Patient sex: M
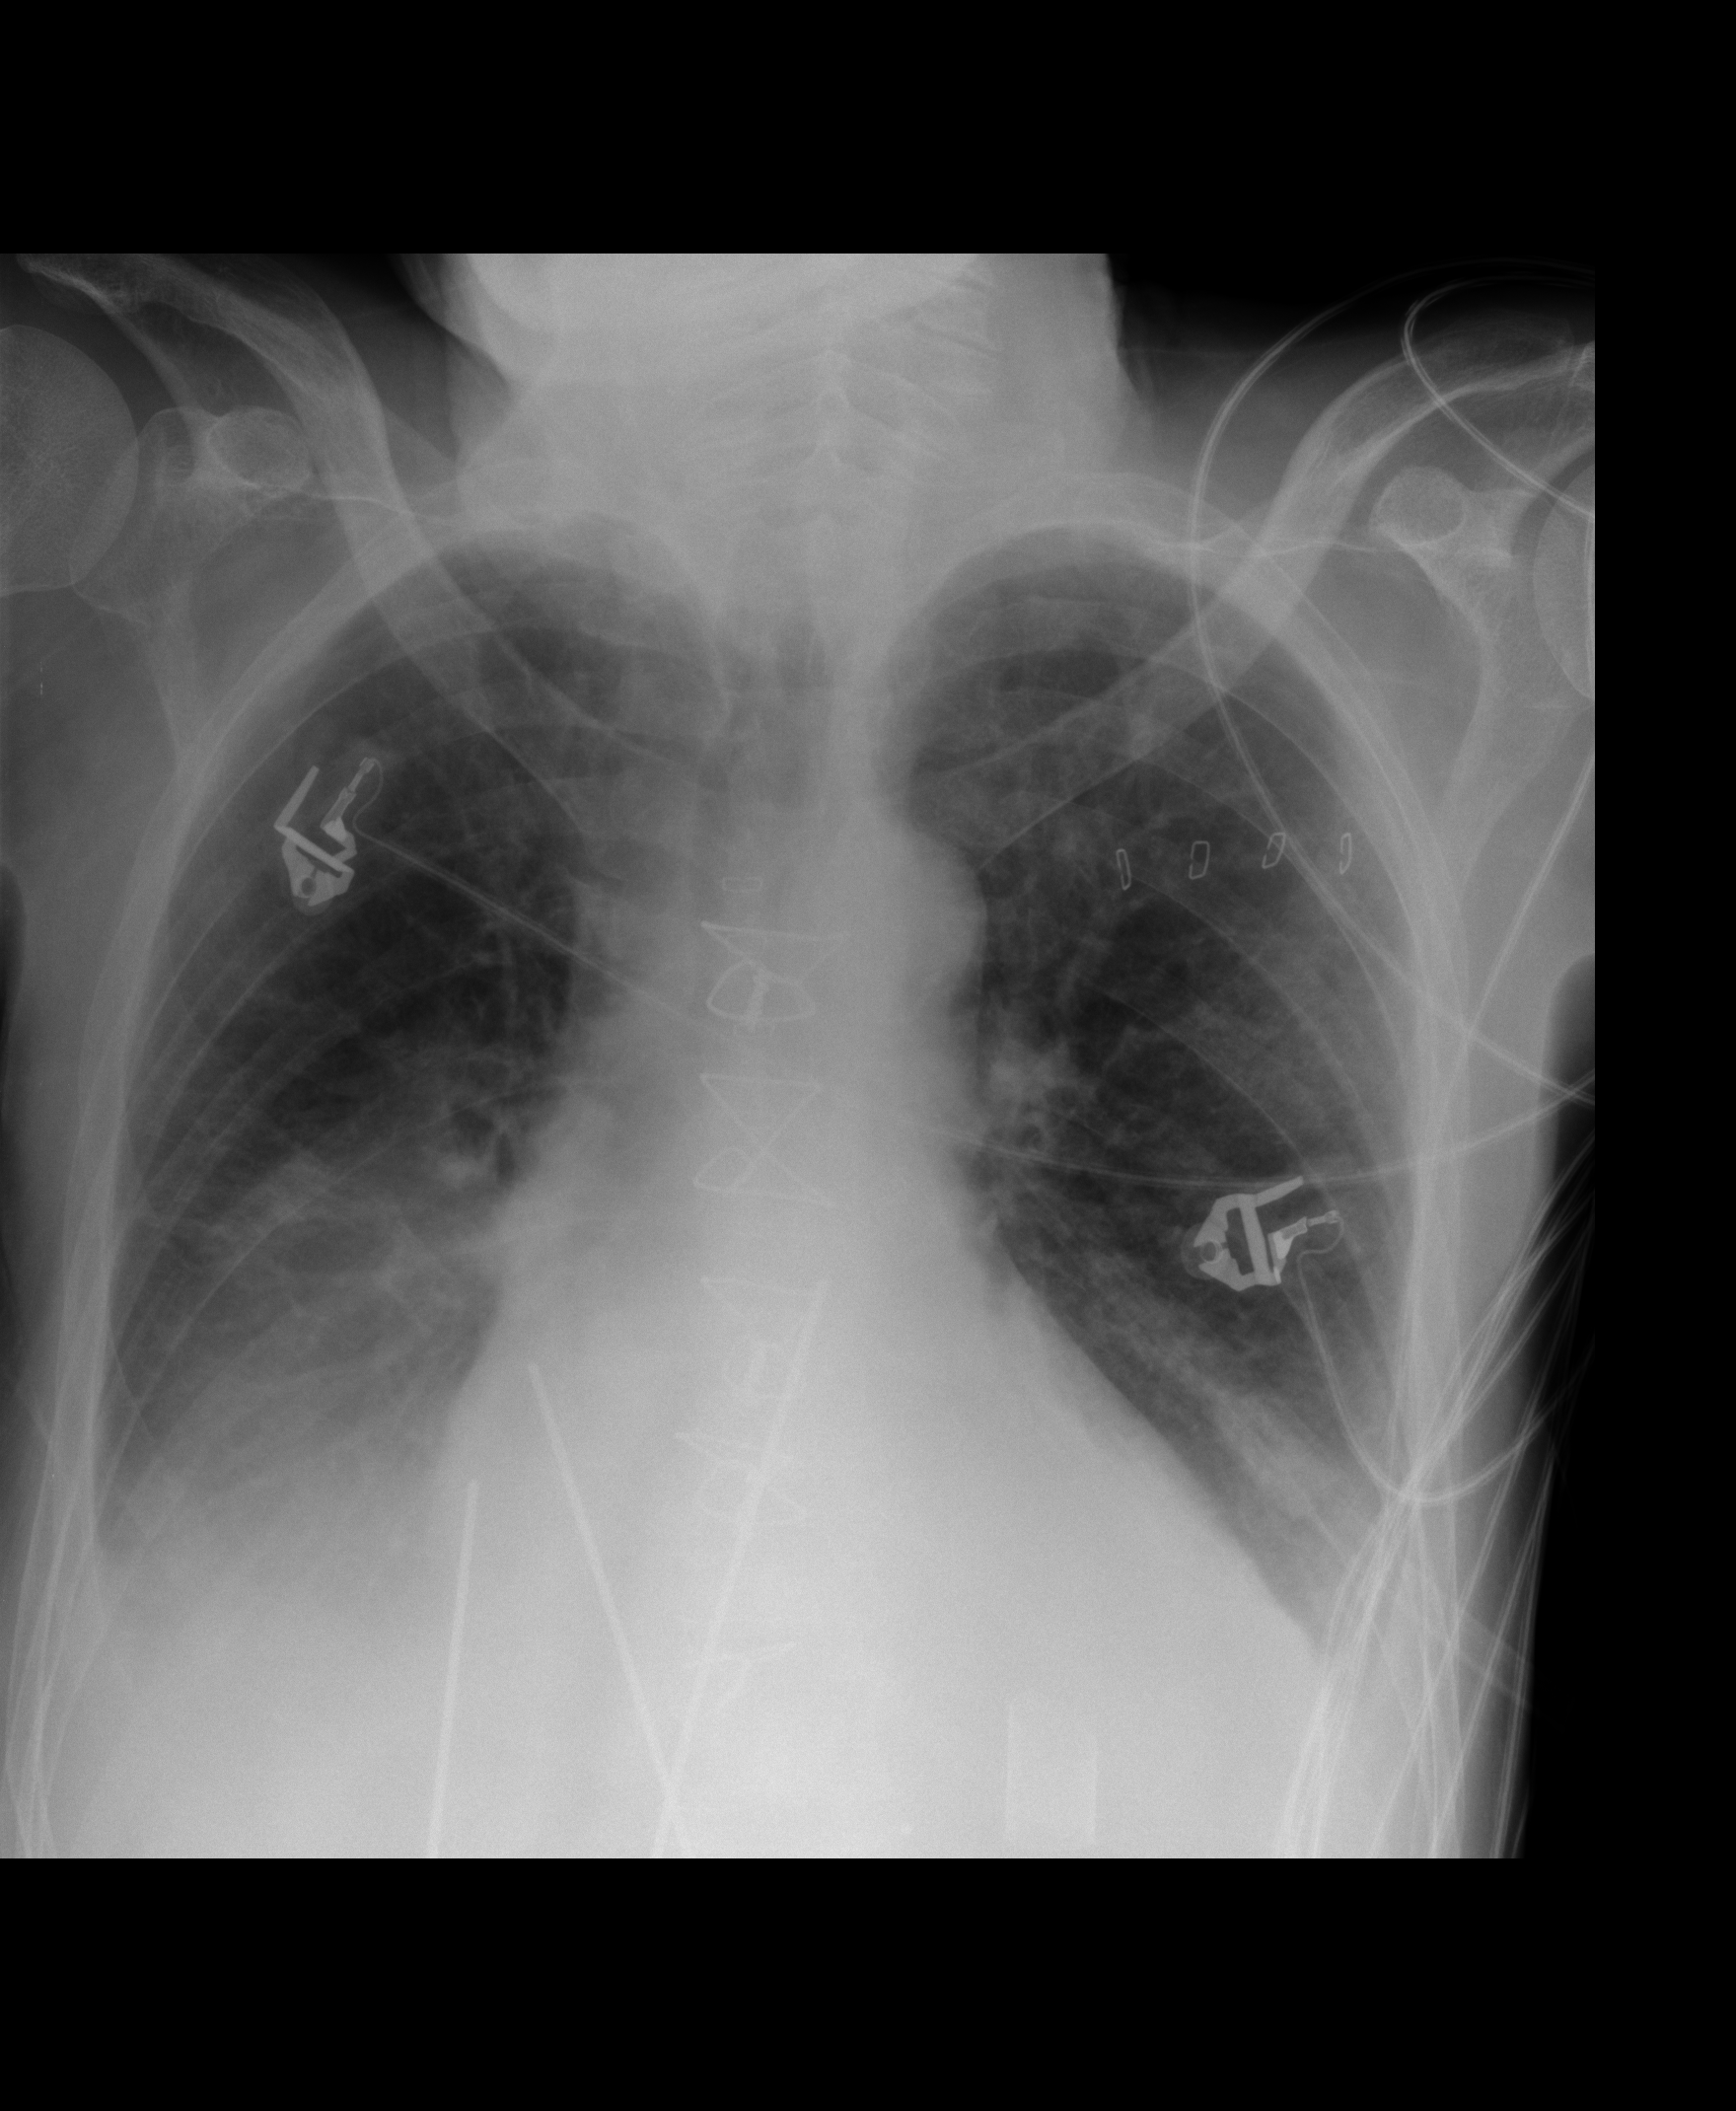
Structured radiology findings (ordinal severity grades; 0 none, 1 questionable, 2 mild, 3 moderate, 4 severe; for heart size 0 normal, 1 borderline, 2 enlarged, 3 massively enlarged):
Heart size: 2
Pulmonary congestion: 2
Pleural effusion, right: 2
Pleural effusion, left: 2
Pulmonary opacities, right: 1
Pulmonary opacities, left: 0
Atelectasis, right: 2
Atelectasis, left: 2